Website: walmart
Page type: customer-info-address
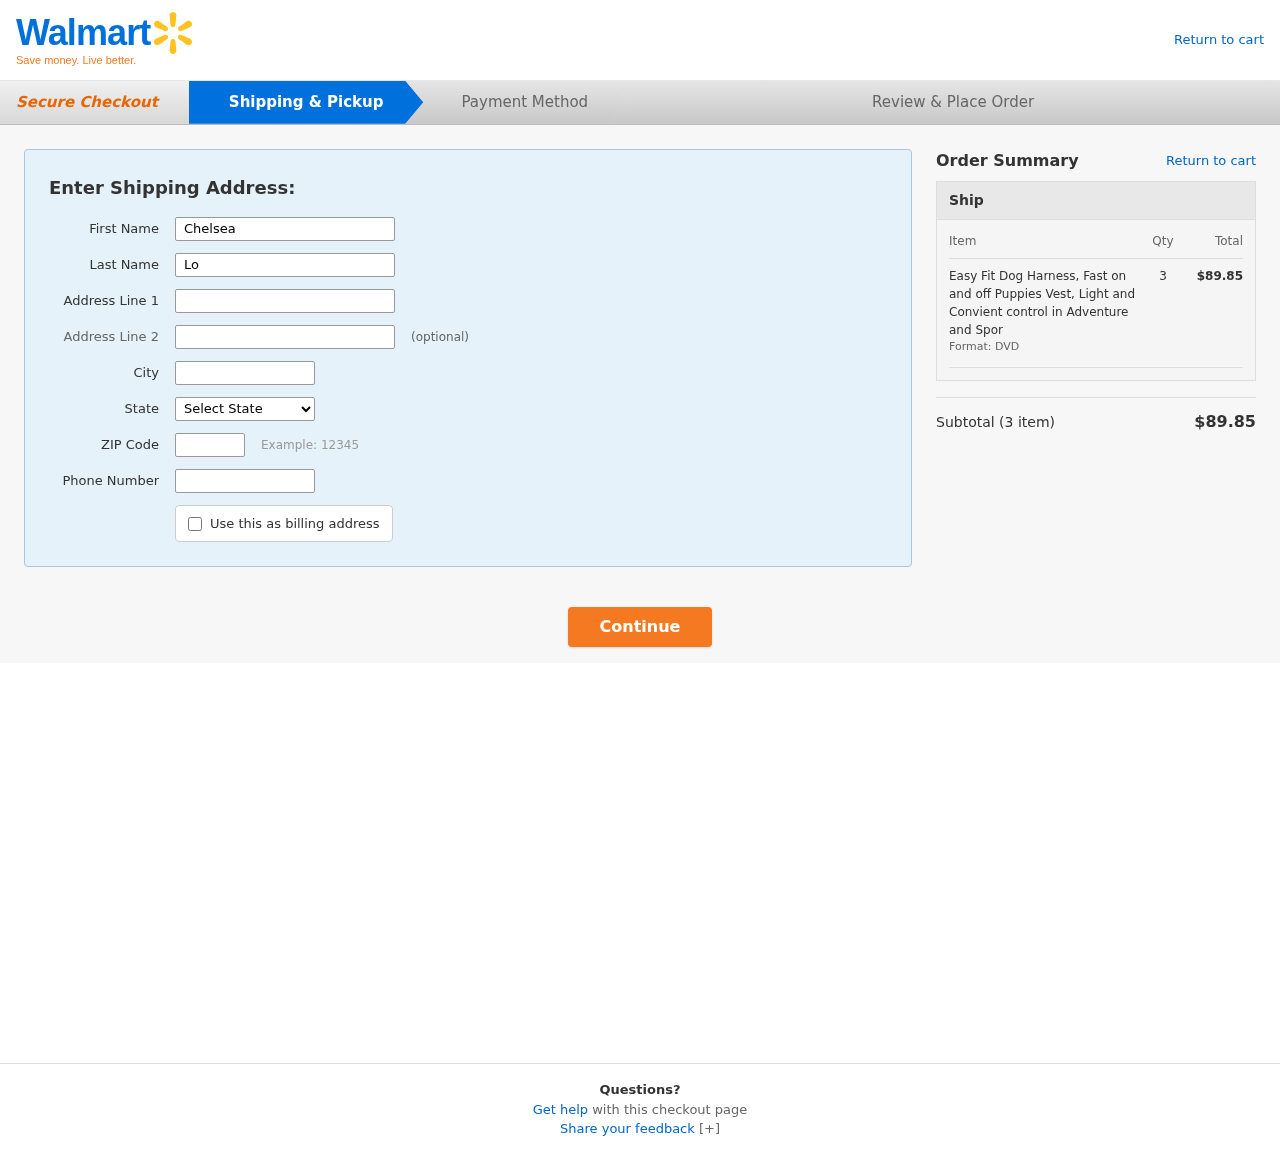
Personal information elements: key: PII_CITY
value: Rosefurt
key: PII_FIRSTNAME
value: Chelsea
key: PII_LASTNAME
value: Lopez
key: PII_PHONE
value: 4413428114
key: PII_POSTCODE
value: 69534
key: PII_STATE
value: Colorado
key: PII_STREET
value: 20178 Lindsey Parks
Product elements: key: PRODUCT1_NAME
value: Easy Fit Dog Harness, Fast on and off Puppies Vest, Light and Convient control in Adventure and Spor
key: PRODUCT1_QUANTITY
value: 3
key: PRODUCT1_LINE_TOTAL
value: $89.85
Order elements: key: ORDER_NUM_ITEMS
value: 3
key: ORDER_SUBTOTAL
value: $89.85